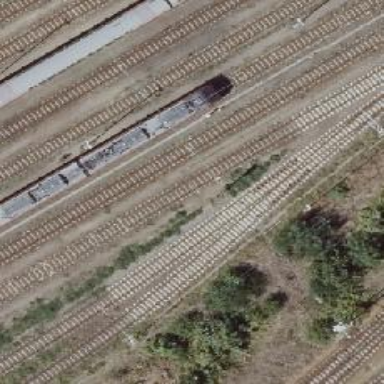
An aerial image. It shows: Railway signal.